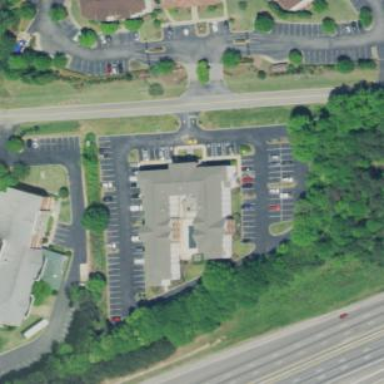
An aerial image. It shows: Hotel building.